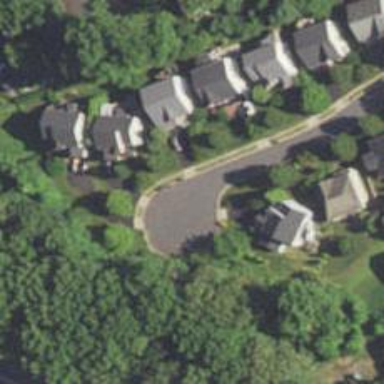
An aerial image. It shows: Residential road with asphalt surface. Sidewalk is present on the left side.